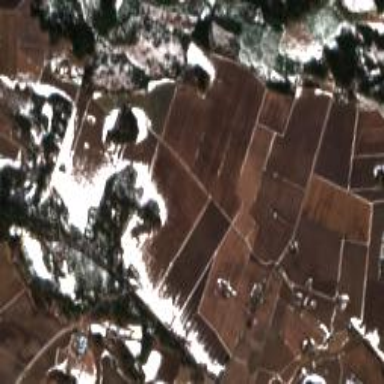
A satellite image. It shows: Picturesque farmland scene.